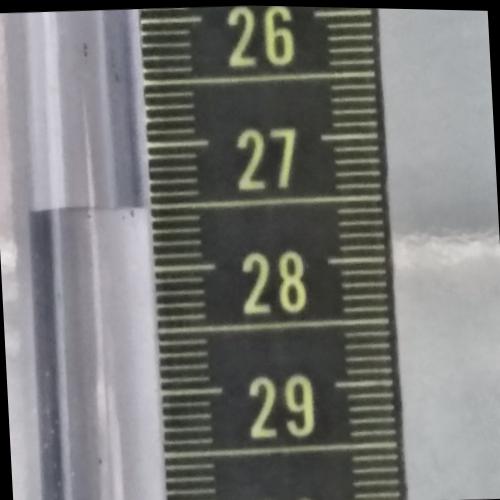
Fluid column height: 27.5 cm